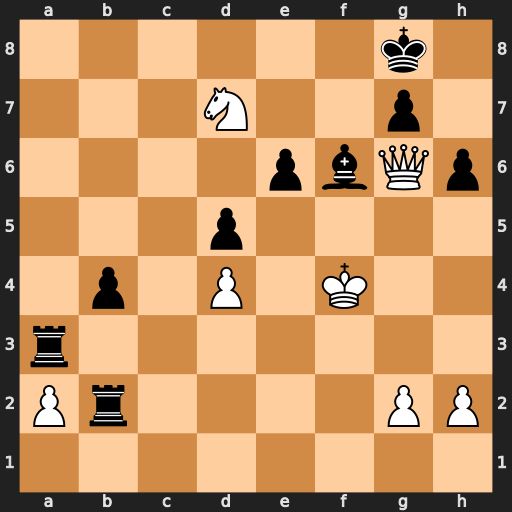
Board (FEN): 6k1/3N2p1/4pbQp/3p4/1p1P1K2/r7/Pr4PP/8
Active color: w
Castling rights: -
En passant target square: -
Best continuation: Nxf6+ Kh8 Qe8#